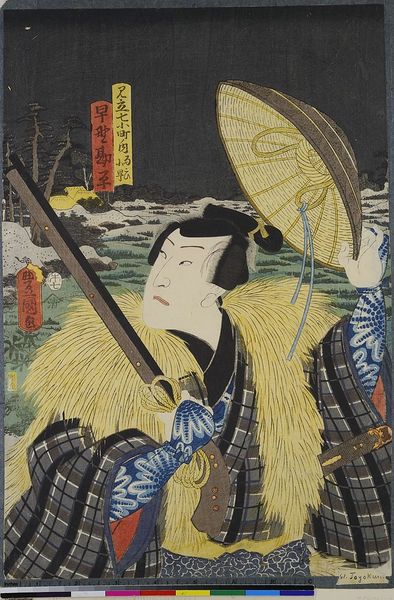
Titel: Komachi betet für Regen: Der Schauspieler Bando Hikosaburo V als Hayano Kanpei, aus der Serie: Auswahl für die sieben Komachi-Spiele
Künstler: Utagawa Kunisada
Standort: Hamburg
Institution: Museum für Kunst und Gewerbe Hamburg
Schlagwörter: blau, himmel, gelb, hut, nacht, schwarz, weiss, dunkelheit, kopfbedeckung, holzschnitt, druckgraphik, druckgrafik, asiatisch, zeit, schauspieler, farbholzschnitt, schauspielerin, nachtbild, kabuki, edo, reproduktionen, druckerzeugnisse, ukiyo